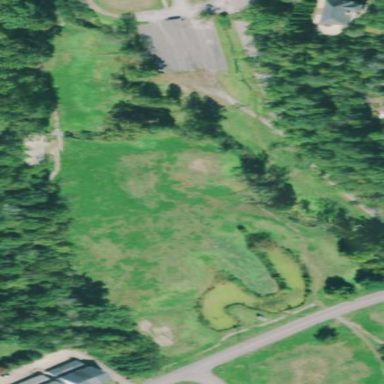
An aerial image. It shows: Golf course surrounded by greenery.